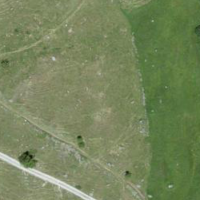
EUNIS habitat code: 26
Species observed at this site:
Parnassia palustris